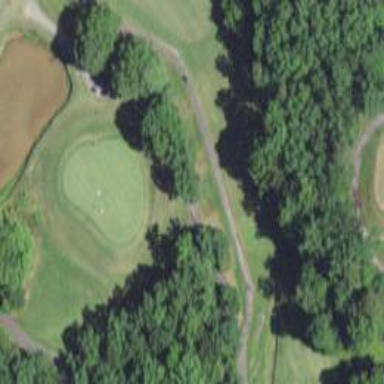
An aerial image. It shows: Path used for both walking and golf.